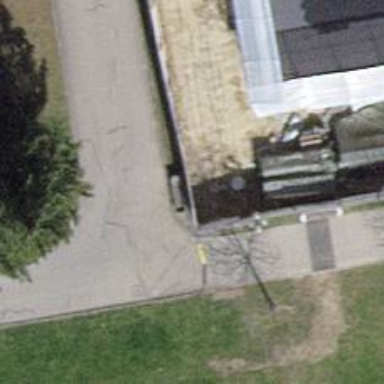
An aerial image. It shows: Brown bench in the vicinity.